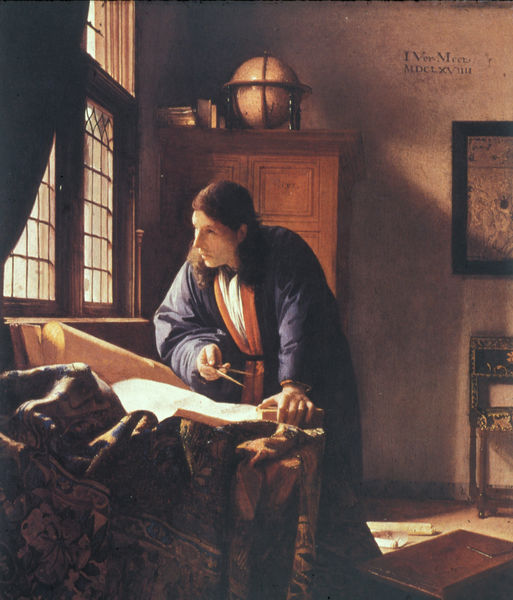
Titel: Der Geograph
Künstler: Jan Vermeer
Standort: Frankfurt (am Main)
Institution: Das Städel, Städelsches Kunstinstitut und Städtische Galerie
Schlagwörter: blau, blätter, dunkel, gemälde, hand, himmel, mann, schatten, weiß, wolken, bäume, fluss, gelb, ocker, see, blume, blumen, braun, fenster, frau, frisur, glas, haar, hell, kleid, licht, nase, orange, profil, raum, schwarz, stirn, stuhl, tisch, zeichnung, zimmer, blick, gürtel, rot, tuch, muster, ornament, teppich, hemd, jung, wand, halten, lang, rahmen, stehen, bild, hände, innenraum, instrument, möbel, signatur, vorhang, erde, sonne, boden, gewand, haare, interieur, mantel, decke, kind, locken, traurig, wald, genre, pferd, schrift, bücher, papier, ruhe, schrank, sonnenlicht, signiert, window, carpet, room, karten, inschrift, hausmantel, morgenmantel, stube, nachdenklich, schriftzeichen, gestalt, oben, truhe, hängen, buch, gestützt, gerät, tageslicht, denker, vermeer, pult, wissenschaftler, rolle, navigation, karte, zeichnen, rollen, stützend, forscher, lichtstimmung, schriftrolle, niederländer, gelehrter, landkarte, light, seefahrer, bild im bild, butzenscheiben, globus, geometrie, zeichner, holzschrank, schlafrock, koffer, amsterdam, wissenschaft, wissenschafler, weltkugel, decken, reisen, zirkel, rost, morgenrock, columbus, kolumbus, datiert, astronom, geograf, geograph, gestütze, globe, kartograf, kartograph, le géographe, licht von aussen, messen, raus, reiseplanung, van delft, langhaarig, studierstube, sinniert, oliant, ahreszahl, schrnk, tisch tuch